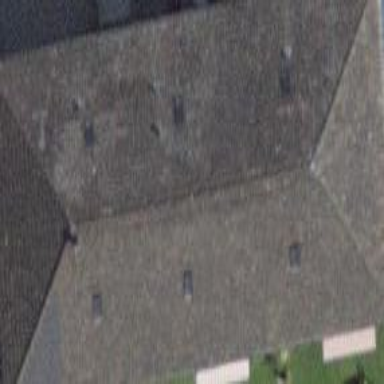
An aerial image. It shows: Pyramidal-shaped roof of apartment building.